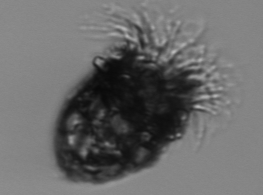
Label: Stenosemella_pacifica